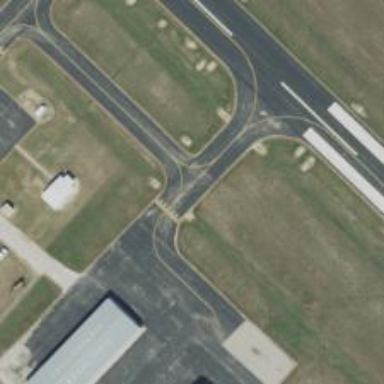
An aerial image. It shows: Image of taxiway at airport.